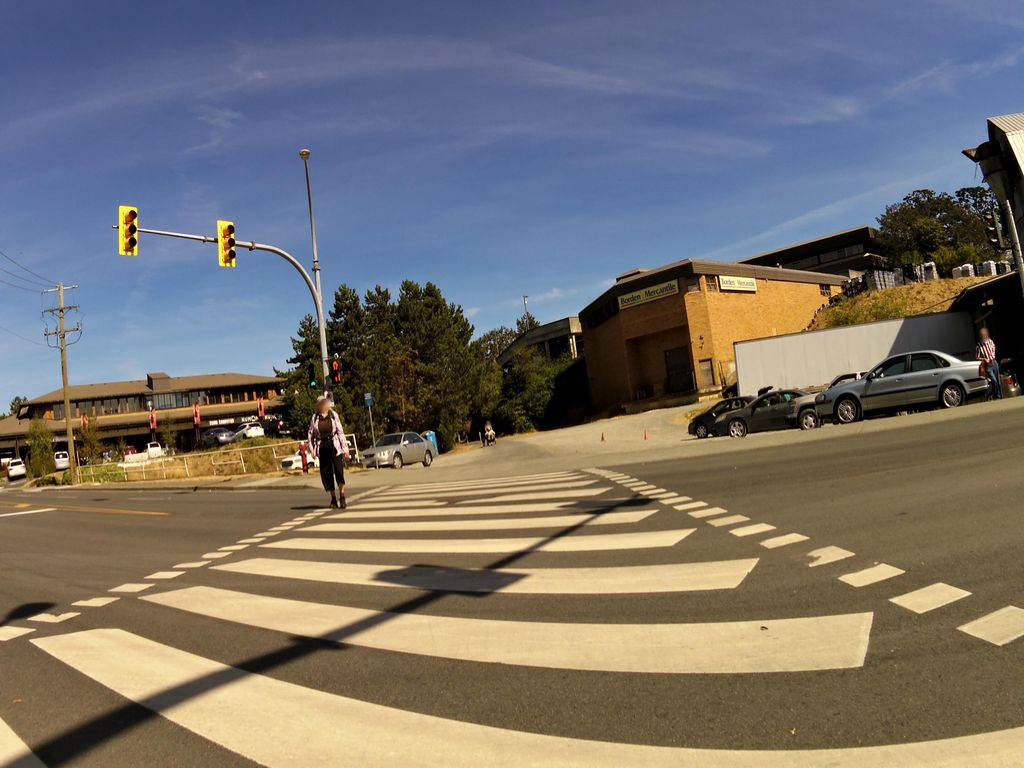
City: victoria